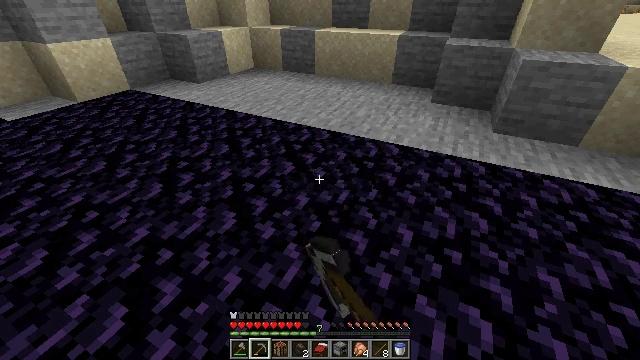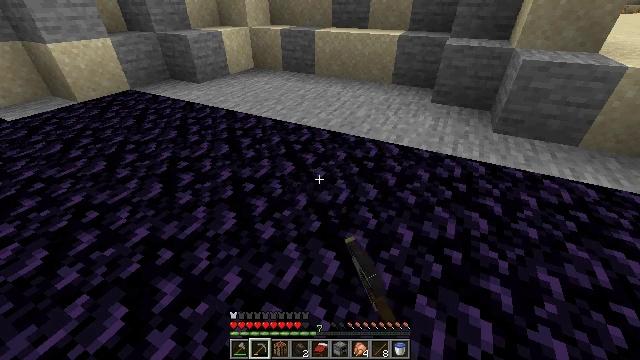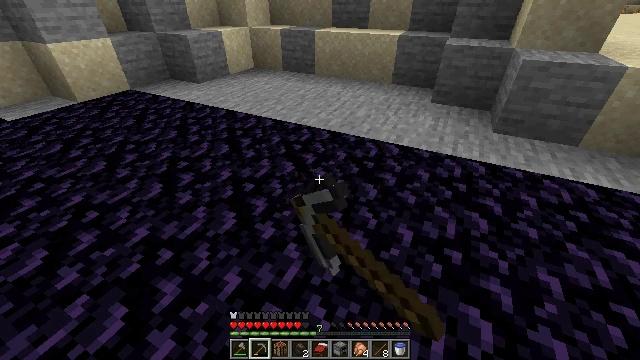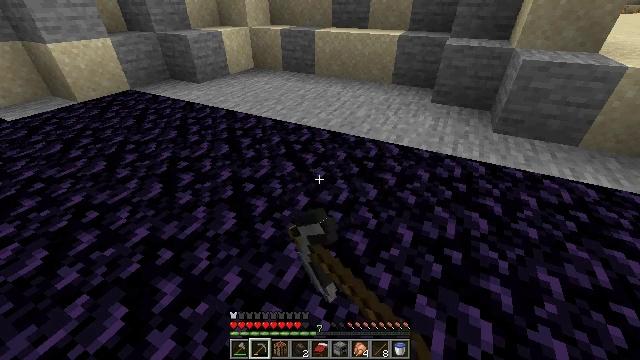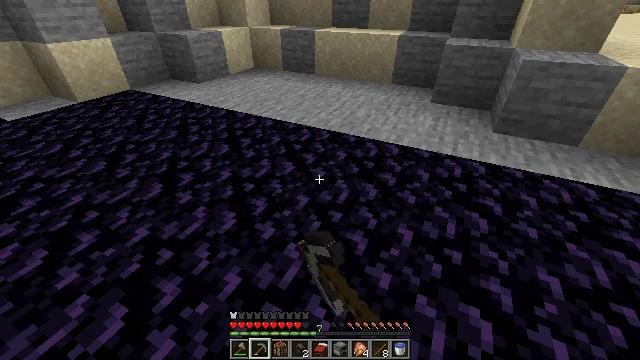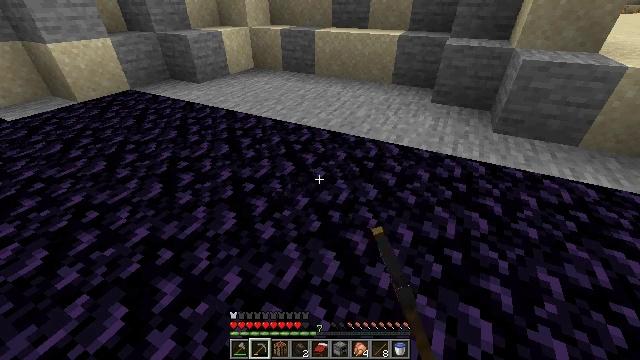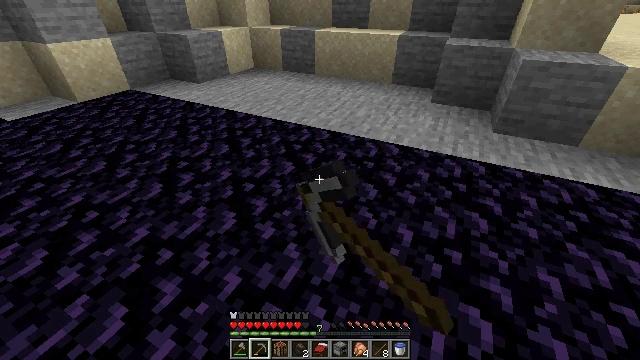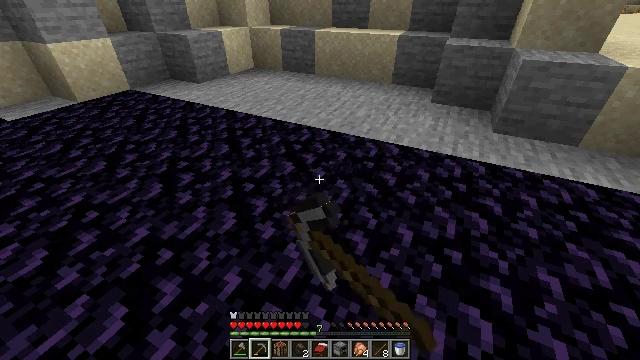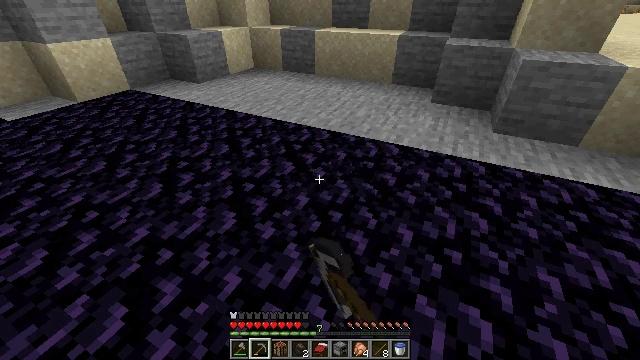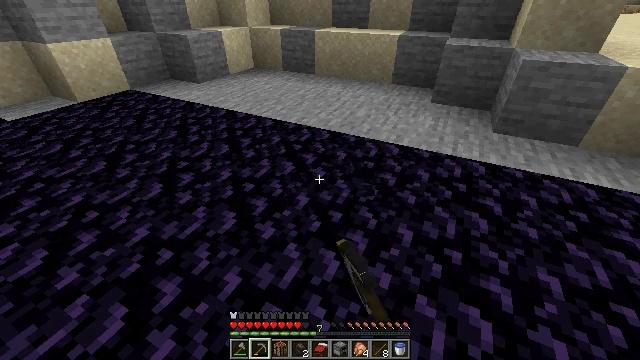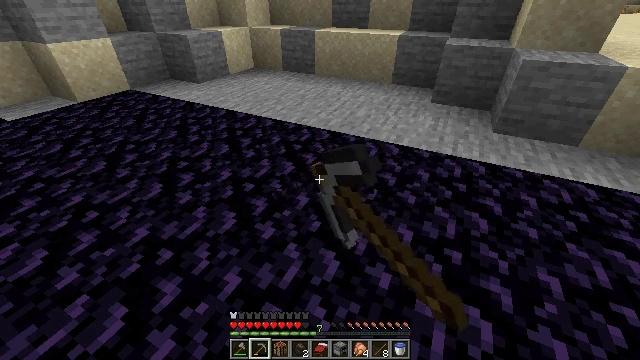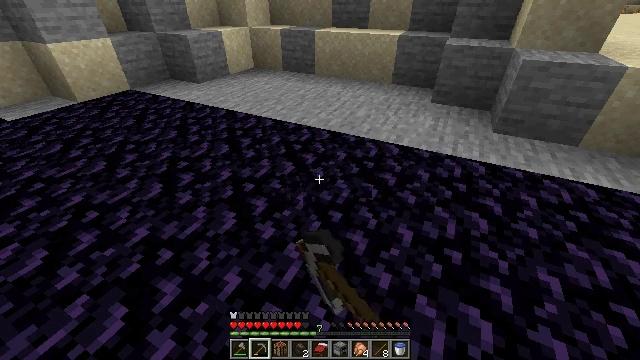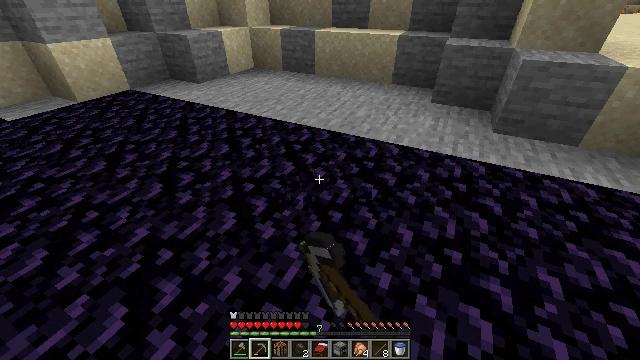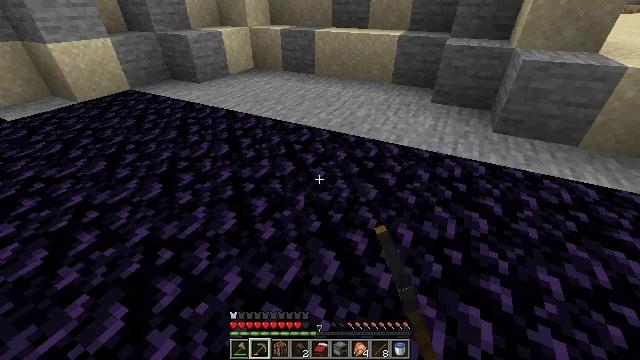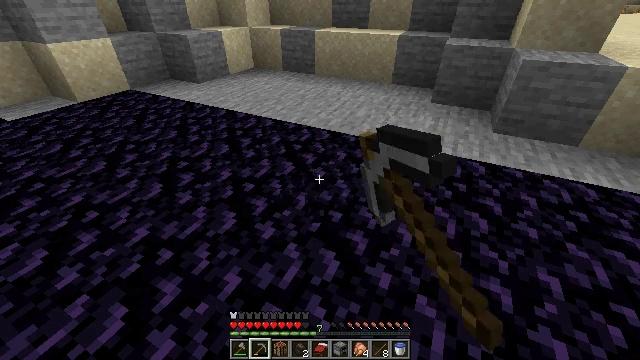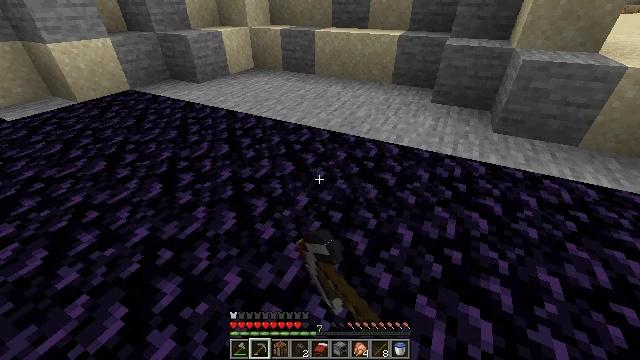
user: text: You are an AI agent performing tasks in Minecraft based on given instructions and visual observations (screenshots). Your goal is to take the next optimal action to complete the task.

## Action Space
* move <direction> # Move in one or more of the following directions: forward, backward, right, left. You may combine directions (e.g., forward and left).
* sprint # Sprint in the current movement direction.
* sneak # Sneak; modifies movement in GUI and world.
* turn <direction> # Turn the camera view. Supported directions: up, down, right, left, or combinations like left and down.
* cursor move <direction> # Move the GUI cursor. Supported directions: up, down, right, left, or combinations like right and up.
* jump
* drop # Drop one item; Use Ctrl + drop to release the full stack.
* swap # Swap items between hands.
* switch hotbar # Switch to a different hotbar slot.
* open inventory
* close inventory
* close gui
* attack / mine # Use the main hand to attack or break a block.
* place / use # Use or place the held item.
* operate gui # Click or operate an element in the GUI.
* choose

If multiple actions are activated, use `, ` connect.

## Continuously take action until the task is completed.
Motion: motion action
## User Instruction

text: Drop a rose bush.
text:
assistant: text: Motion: attack / mine
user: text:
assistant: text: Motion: attack / mine
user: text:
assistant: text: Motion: attack / mine
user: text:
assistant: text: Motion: attack / mine
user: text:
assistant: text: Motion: attack / mine
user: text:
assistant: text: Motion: attack / mine
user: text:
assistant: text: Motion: attack / mine
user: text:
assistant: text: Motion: attack / mine
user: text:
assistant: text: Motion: attack / mine
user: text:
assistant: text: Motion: attack / mine
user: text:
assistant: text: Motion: attack / mine
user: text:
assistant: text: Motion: attack / mine
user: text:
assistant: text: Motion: attack / mine
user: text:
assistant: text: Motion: attack / mine
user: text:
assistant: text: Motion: attack / mine
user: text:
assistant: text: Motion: attack / mine
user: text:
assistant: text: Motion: attack / mine
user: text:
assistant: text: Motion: attack / mine
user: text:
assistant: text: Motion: attack / mine
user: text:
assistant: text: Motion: attack / mine
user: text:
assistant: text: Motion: attack / mine
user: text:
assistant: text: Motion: attack / mine
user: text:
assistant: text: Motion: attack / mine
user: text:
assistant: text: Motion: attack / mine
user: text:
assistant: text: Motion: attack / mine
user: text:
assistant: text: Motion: attack / mine
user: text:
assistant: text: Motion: attack / mine
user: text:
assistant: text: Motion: attack / mine
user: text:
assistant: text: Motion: attack / mine
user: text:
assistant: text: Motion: attack / mine